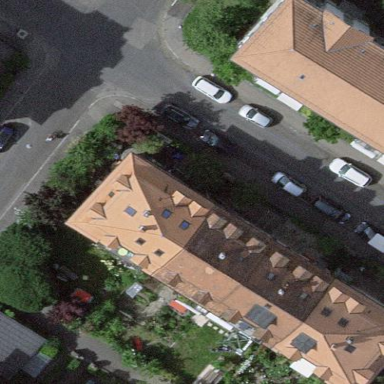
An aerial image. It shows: Residential building with mansard roof.